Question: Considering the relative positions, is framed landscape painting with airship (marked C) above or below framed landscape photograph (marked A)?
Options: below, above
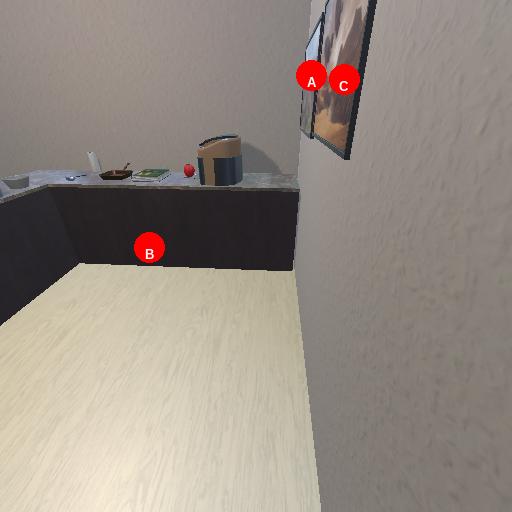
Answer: below